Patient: sex M, age 57
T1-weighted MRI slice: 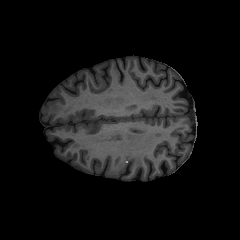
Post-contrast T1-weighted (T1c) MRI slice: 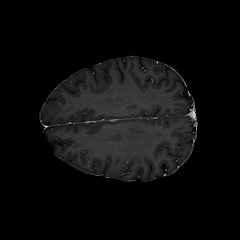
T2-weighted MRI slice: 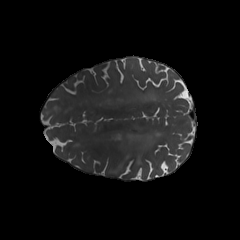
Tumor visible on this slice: yes
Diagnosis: Glioblastoma, IDH-wildtype
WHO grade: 4